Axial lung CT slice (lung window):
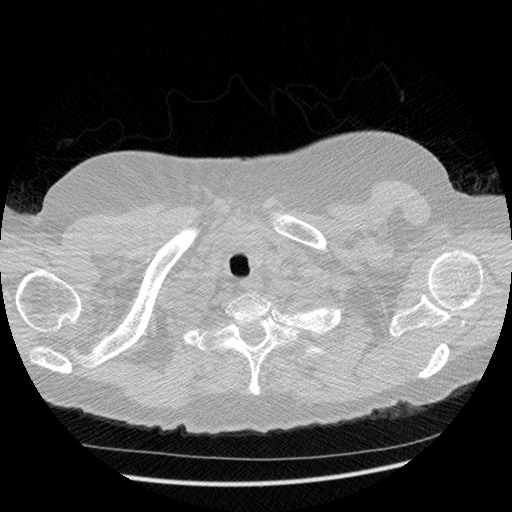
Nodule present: no